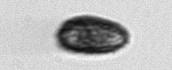
Label: Pseudochattonella_farcimen